Question: I use WordPress on <URL>. Have been looking into the code of my theme, and used the Firefox Web Developer add-on but can not find where they come from.
Someone who can help me where the white spaces will come from?
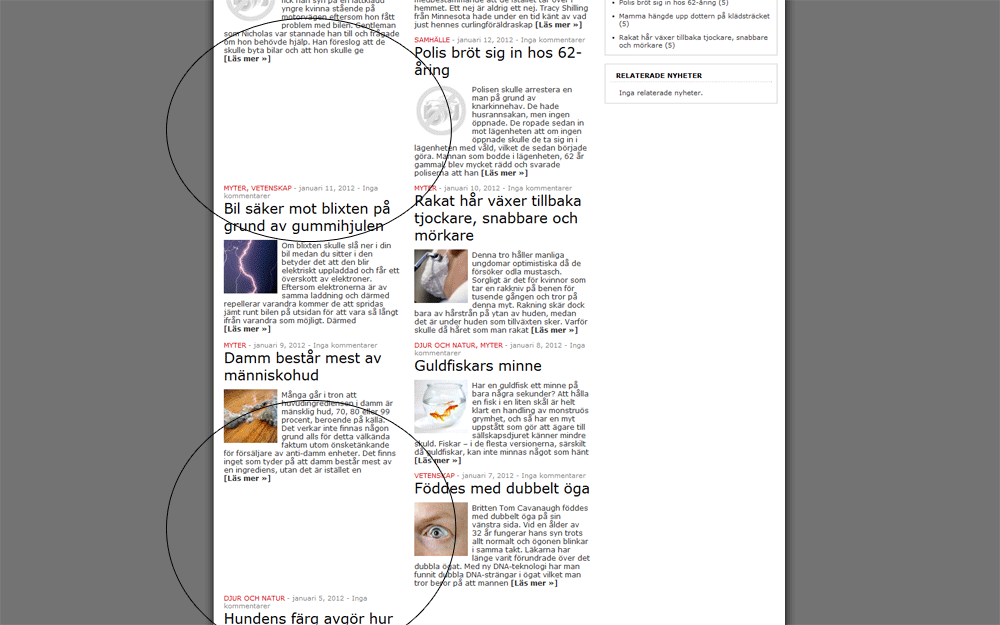
Answer: your blocks are probably floated left with no specific height on the floated elements and as the first element is higher than the second it will appear to sit under the other one on the right of the page.
To fix the issue you might choose to set a fixed height on the floated elements ie
'''
.entry2 {
float: left;
height: 300px;
margin: 0;
padding: 0 25px 0 0;
width: 295px;
}
'''
Or you may wish to have a clearing element beneath each set of 2 floated elements ie
'''
<img style="float:left;"/><img style="float:left;"/>
<div style="clear:both;"> </div>
'''